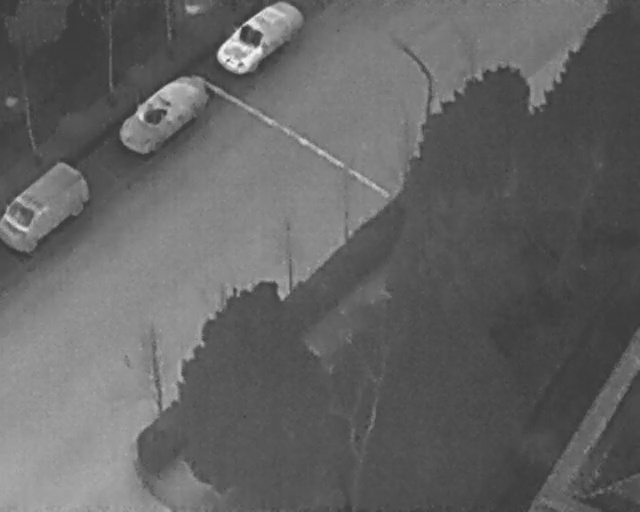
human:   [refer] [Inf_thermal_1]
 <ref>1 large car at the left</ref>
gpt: <box>[[0, 31, 14, 48, 2]]</box>